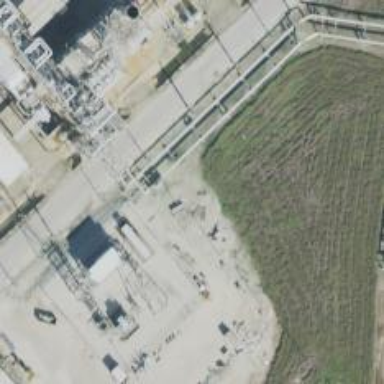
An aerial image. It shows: Industrial substation surrounded by fence.